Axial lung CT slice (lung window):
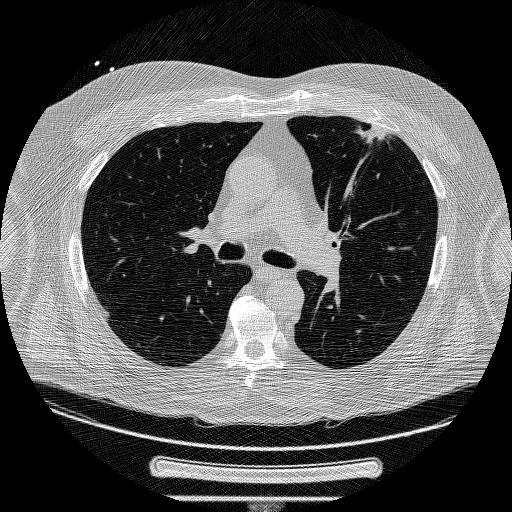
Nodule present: yes
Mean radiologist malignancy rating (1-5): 5